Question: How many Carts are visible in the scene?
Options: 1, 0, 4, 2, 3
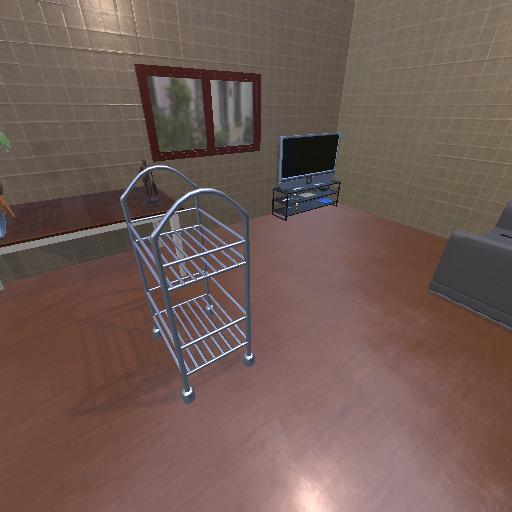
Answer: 1